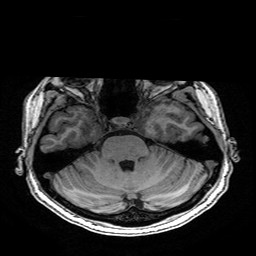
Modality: T1w
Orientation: coronal
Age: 31
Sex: female
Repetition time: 0.0077 s
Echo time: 0.0034 s